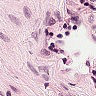
Metastatic tissue present: no